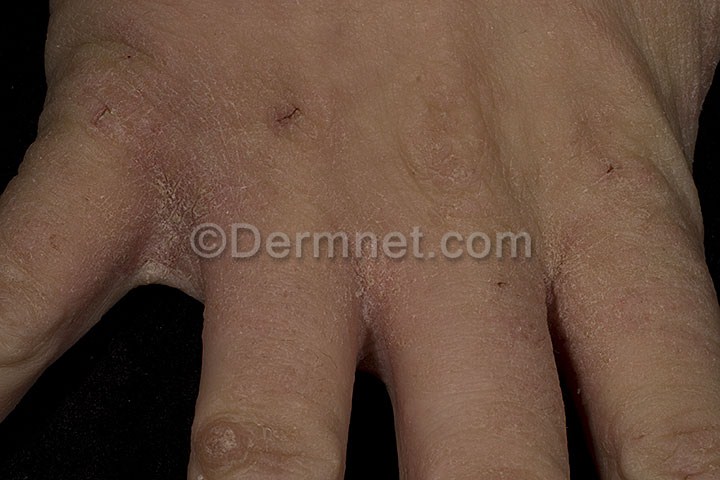
Disease: Scabies Lyme Disease and other Infestations and Bites